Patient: sex F, age 63
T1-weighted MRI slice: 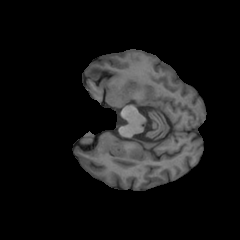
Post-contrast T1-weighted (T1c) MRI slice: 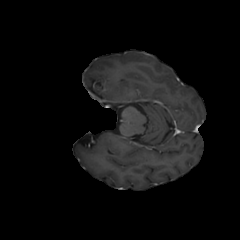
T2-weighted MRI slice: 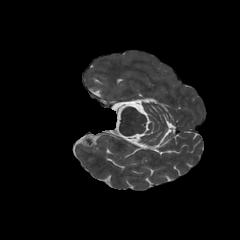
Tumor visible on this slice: no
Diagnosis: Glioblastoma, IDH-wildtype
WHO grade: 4